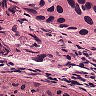
Metastatic tissue present: yes